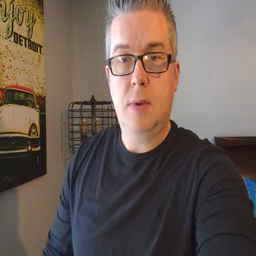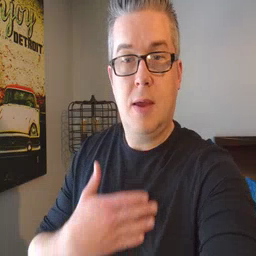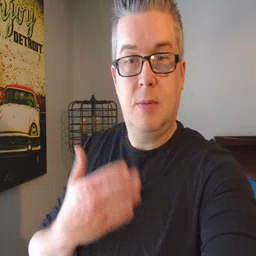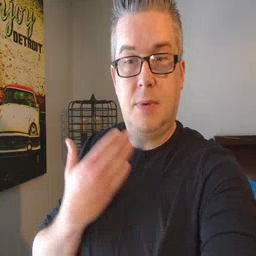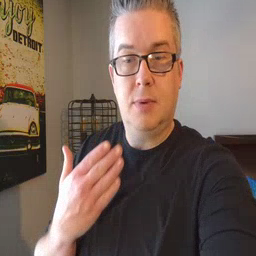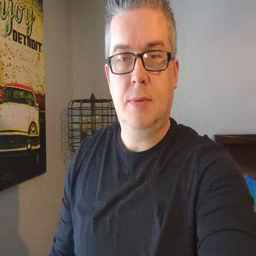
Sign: happy